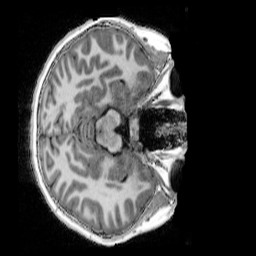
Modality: UNIT1_denoised
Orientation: axial
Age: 13
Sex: female
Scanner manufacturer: siemens
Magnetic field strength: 3 T
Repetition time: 4 s
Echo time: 0.00303 s